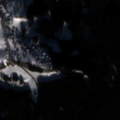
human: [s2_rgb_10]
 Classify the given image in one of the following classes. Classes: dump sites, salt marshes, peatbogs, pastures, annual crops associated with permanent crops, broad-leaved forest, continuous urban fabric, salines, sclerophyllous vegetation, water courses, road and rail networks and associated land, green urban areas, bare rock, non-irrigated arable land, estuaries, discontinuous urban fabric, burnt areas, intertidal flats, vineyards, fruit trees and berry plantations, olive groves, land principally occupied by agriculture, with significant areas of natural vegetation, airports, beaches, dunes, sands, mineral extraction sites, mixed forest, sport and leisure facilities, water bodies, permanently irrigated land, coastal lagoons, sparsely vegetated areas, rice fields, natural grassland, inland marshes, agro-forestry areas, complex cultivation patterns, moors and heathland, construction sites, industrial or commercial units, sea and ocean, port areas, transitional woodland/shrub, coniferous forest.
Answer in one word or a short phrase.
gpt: discontinuous urban fabric, pastures, coniferous forest